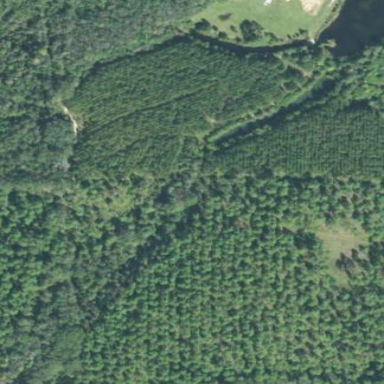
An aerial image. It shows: Forest area predominantly covered with needle-leaved trees.